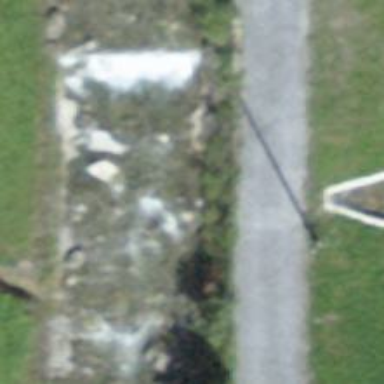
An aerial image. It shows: Culvert tunnel.